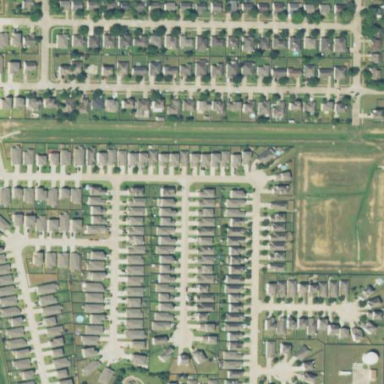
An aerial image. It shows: Residential area within neighborhood.